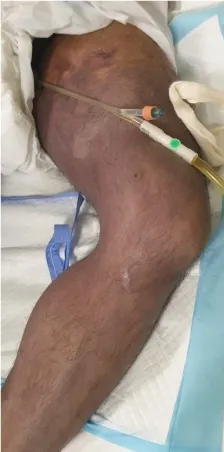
(a) Left lower limb with visible mottled and dusky appearance.
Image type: medical_photograph (skin_photograph)